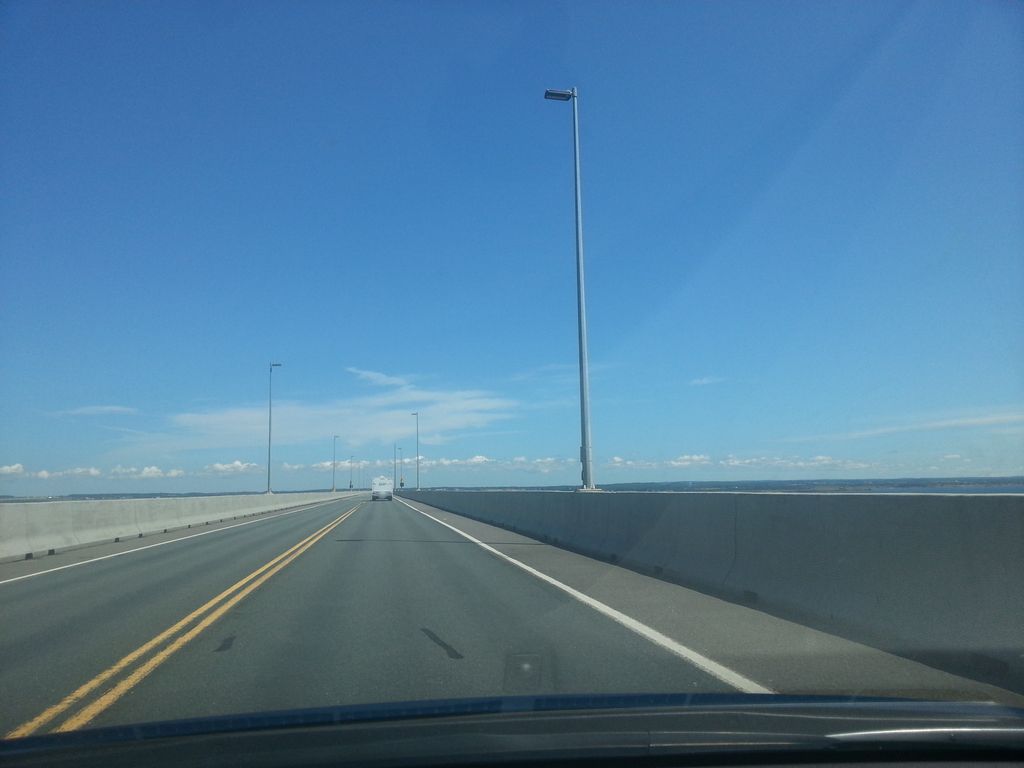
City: charlottetown